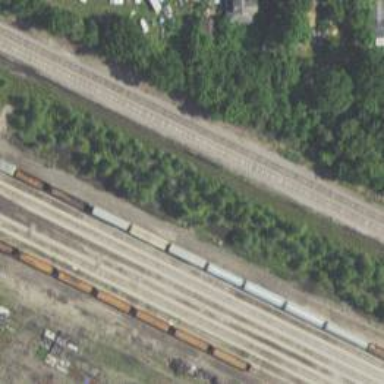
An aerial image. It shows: Railway siding for service.